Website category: sports
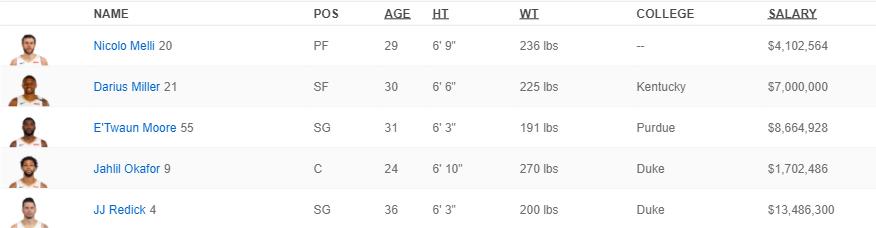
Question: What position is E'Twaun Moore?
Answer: SG

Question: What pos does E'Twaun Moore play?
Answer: SG

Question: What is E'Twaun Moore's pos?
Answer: SG

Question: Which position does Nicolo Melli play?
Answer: PF

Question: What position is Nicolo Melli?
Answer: PF

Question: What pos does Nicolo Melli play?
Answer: PF

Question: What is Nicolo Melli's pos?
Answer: PF

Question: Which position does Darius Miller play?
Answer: SF

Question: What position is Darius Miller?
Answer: SF

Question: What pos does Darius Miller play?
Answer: SF

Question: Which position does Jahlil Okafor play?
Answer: C

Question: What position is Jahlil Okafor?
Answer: C

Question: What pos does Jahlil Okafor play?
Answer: C

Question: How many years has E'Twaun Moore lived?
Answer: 31

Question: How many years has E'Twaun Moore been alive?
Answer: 31

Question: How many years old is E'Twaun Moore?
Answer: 31

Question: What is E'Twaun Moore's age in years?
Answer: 31

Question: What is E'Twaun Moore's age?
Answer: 31

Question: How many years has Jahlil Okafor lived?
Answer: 24

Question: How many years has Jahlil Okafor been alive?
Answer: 24

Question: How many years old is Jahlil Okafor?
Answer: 24

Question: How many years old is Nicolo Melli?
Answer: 29

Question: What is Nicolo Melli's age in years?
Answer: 29

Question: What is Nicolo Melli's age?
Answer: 29

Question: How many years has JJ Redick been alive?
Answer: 36

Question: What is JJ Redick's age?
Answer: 36

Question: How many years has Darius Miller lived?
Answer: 30

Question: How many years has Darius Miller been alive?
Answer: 30

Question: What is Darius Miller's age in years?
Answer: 30

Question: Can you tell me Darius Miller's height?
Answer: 6' 6"

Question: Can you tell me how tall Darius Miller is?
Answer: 6' 6"

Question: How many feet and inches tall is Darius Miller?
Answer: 6' 6"

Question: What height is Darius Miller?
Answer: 6' 6"

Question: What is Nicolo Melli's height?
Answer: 6' 9"

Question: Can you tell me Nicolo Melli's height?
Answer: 6' 9"

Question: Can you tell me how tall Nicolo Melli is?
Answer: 6' 9"

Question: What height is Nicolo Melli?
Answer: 6' 9"

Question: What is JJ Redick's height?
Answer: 6' 3"

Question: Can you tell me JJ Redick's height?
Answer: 6' 3"

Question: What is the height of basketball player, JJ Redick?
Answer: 6' 3"

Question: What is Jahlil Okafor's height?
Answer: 6' 10"

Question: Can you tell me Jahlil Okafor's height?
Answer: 6' 10"

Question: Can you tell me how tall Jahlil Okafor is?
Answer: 6' 10"

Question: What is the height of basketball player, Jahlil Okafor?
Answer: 6' 10"

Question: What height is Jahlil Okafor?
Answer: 6' 10"

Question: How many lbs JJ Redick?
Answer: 200 lbs

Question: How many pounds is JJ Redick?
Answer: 200 lbs

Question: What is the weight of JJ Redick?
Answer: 200 lbs

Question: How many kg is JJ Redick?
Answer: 200 lbs

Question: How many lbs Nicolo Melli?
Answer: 236 lbs

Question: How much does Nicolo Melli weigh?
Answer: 236 lbs

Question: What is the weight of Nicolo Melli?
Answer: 236 lbs

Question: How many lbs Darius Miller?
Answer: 225 lbs

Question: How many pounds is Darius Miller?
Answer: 225 lbs

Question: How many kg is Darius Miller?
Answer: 225 lbs

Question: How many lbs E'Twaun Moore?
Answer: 191 lbs

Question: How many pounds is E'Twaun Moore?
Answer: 191 lbs

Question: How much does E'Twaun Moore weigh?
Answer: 191 lbs

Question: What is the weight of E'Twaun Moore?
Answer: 191 lbs

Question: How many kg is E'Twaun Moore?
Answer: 191 lbs

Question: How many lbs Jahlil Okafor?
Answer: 270 lbs

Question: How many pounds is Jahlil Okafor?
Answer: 270 lbs

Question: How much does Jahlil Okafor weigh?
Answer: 270 lbs

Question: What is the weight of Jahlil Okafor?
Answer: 270 lbs